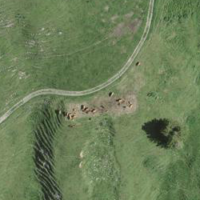
EUNIS habitat code: 24
Species observed at this site:
Veronica chamaedrys